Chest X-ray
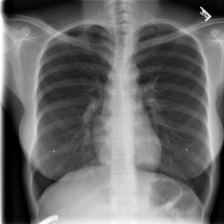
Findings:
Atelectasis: negative
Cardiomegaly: negative
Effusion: negative
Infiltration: negative
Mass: negative
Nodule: negative
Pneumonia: negative
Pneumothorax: negative
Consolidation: negative
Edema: negative
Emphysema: negative
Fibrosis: negative
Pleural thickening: negative
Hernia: negative